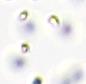
Label: Phaeocystis